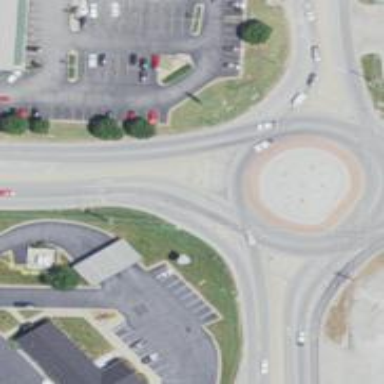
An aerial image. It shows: Asphalt road marked as trunk highway leading to roundabout.